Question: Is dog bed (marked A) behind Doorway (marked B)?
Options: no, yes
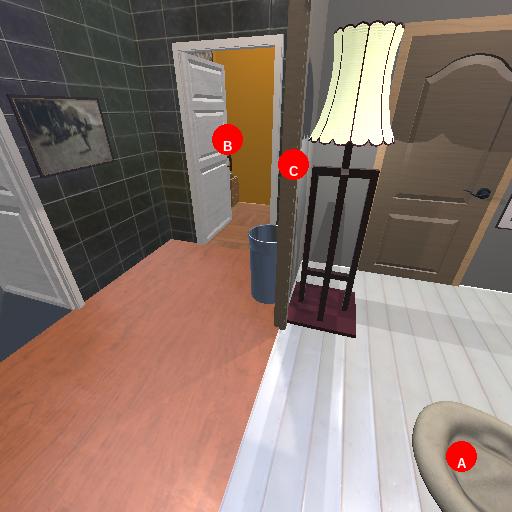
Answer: no